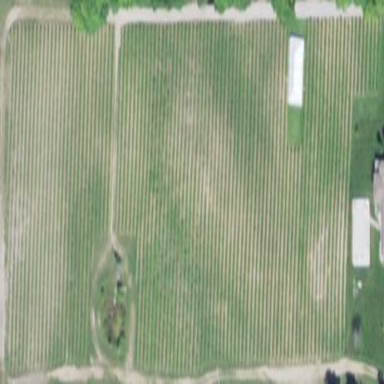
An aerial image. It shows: Vineyard where grapes are grown.